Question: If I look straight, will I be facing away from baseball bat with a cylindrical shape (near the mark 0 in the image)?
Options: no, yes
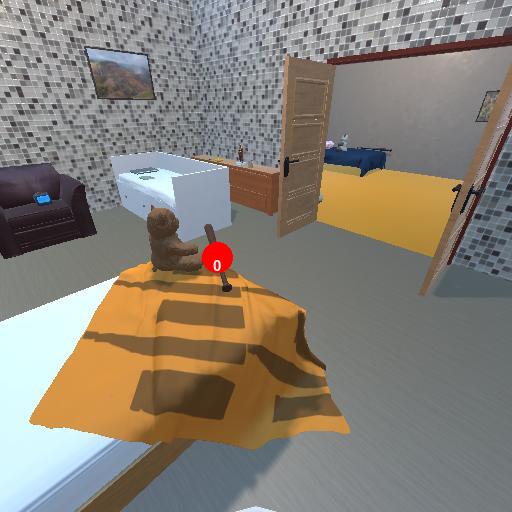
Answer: no